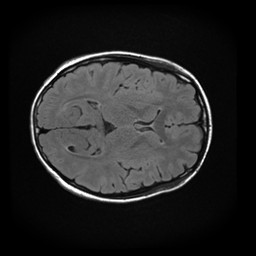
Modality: FLAIR
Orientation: axial
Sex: female
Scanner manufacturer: ge
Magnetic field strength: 3 T
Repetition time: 9 s
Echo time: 0.1216 s